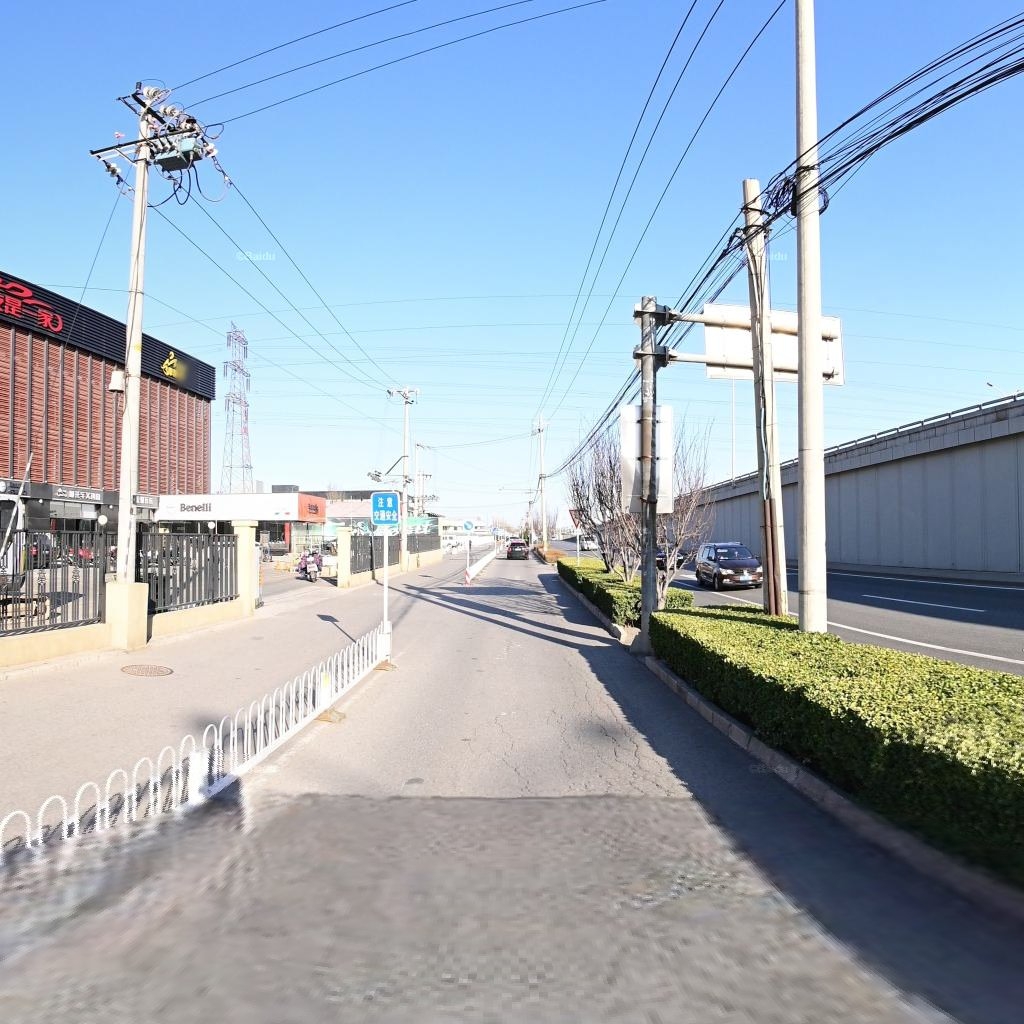
Region: Chaoyang
Road damage annotations: alligator crack, manhole cover